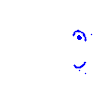
Particle: pion